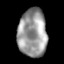
Tissue: lung
Cell type: Epithelial cells
Senescence score: 0.1766
Nuclear area (px): 1353
Mean DAPI intensity: 153.455